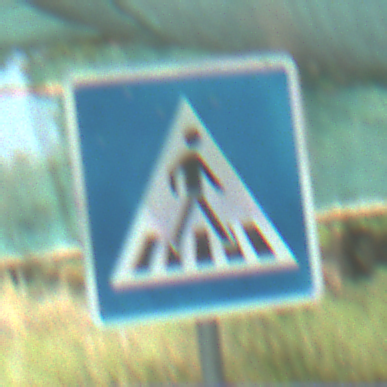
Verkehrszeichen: FussgaengerueberwegLinks
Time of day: MorningAfternoon
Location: Roofed (Special)
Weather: PartlyCloudy
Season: NotSpecified
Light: Natural